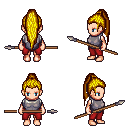
a pixel art fantasy rpg character, female body template, human, light skin, steel chest armor, red pants, blonde extra-long topknot hairstyle, spear, four views (front, back, left, right), 2x2 character sprite sheet, small pixel art, hard edges, no anti-aliasing